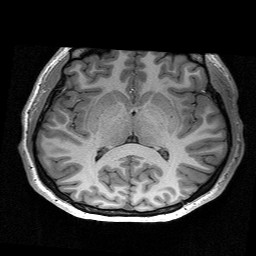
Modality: T1w
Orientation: coronal